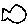
Label: fish